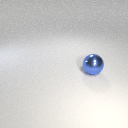
large blue metal sphere